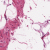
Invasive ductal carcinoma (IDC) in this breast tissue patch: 0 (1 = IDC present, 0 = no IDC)